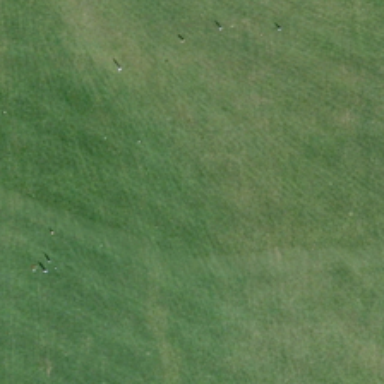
Some people are sparsely in a piece of green meadow .